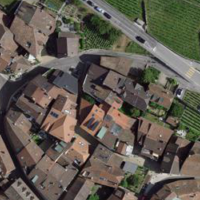
EUNIS habitat code: 55
Species observed at this site:
Geranium robertianum